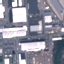
Label: Industrial